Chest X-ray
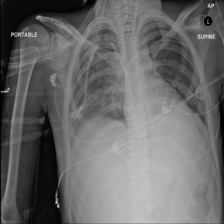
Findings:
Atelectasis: negative
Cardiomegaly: negative
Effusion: negative
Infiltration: negative
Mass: negative
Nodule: negative
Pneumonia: negative
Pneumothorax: negative
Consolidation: negative
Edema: negative
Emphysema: negative
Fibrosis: negative
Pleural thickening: negative
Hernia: negative